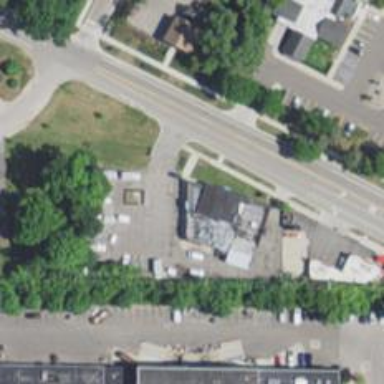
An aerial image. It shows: Convenience shop.